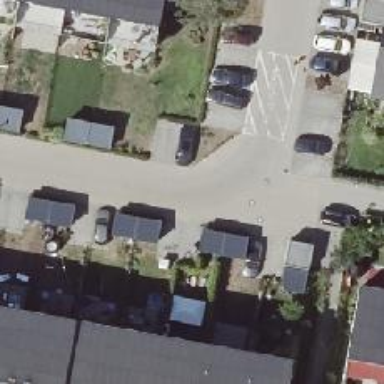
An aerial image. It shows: Living street.